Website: macys
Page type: review-order
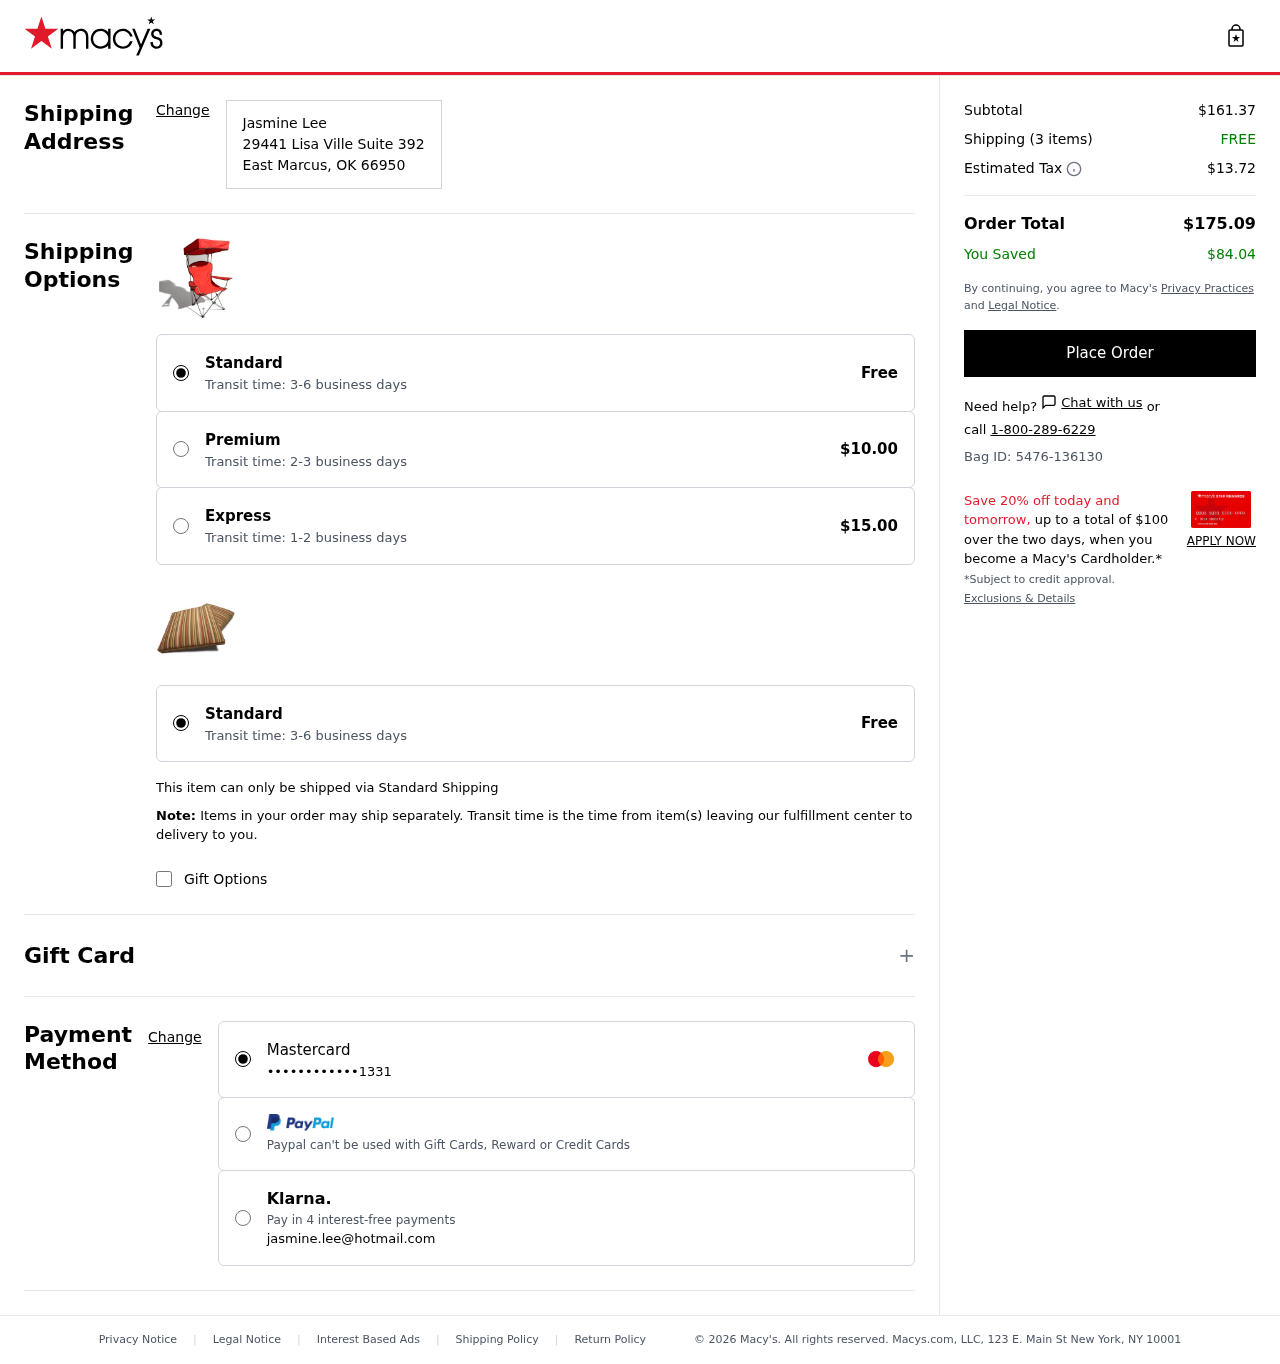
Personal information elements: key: PII_CARD_LAST4
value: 1331
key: PII_CARD_TYPE
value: Mastercard
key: PII_CITY
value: East Marcus
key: PII_EMAIL
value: jasmine.lee@hotmail.com
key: PII_FULLNAME
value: Jasmine Lee
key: PII_POSTCODE
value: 66950
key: PII_STATE_ABBR
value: OK
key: PII_STREET
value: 29441 Lisa Ville Suite 392
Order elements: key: ORDER_SUBTOTAL
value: $161.37
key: ORDER_NUM_ITEMS
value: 3
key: ORDER_SHIPPING_COST
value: FREE
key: ORDER_TAX
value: $13.72
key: ORDER_TOTAL
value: $175.09
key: ORDER_SAVINGS
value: $84.04
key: ORDER_BAG_ID
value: Bag ID: 5476-136130